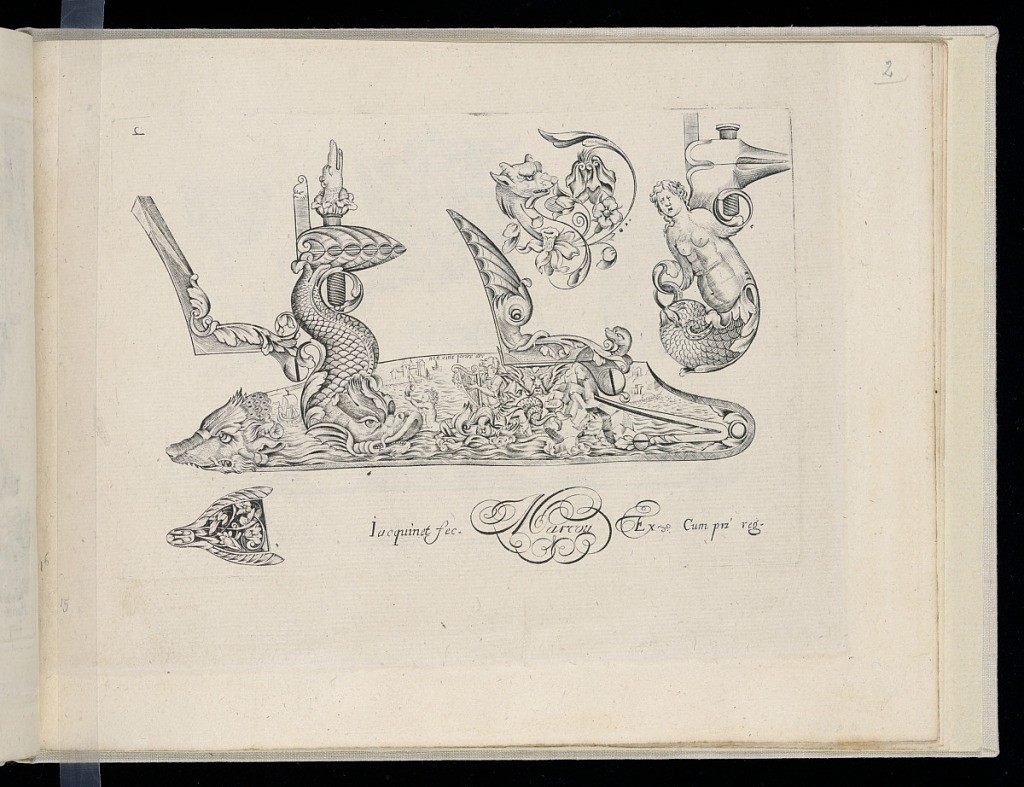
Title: Designs for Gun Parts and Ornament
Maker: François Marcou, French, 1595 – 1660
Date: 1657
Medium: Engraving on laid paper
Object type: Print
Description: Designs for gun parts (flintlock and ornament) decorated with grotesque ornament, mascarons (masks), fantastical animals, fish, dolphins, figures, terminal figures, flowers, scrolling leaves (rinceaux), foliate scrolls, fleurons, and a seascape on the sideplate of the central flintlock with water, putti, ships, and a figure playing a harp while riding a dolphin. The plate is signed and numbered.